Question: I'm new to WPF and would like to know what to use to get a shape like the image below:

I also wonder if it is possible that this design may follow the form's dimensions, ie, if the form is resized, the design is too.
In advance, thank you!
Windows 8.1, Visual Studio 2013, C#, WPF Application
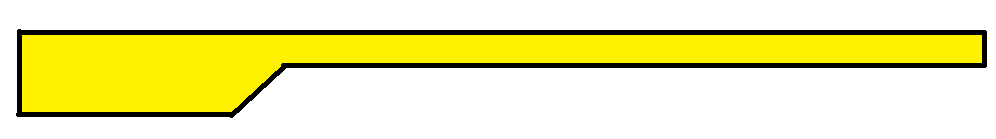
Answer: To draw the shape you can use a <URL>. A path can draw any type of shape specified by its Data property. The Fill and Stroke defines the colors of the shape.
To "follow the form's dimensions" you can set the Stretch property to "Uniform". The shape will then scale accordingly to the window.
Here is an example:
'''
<Window x:Class="WpfApplication57.MainWindow"
xmlns="http://schemas.microsoft.com/winfx/2006/xaml/presentation"
xmlns:x="http://schemas.microsoft.com/winfx/2006/xaml"
Title="MainWindow" Height="600" Width="800">
<Grid>
<Path Data="F1 M 0 0 800 0 800 30 200 30 150 60 0 60 0 0"
Fill="Yellow"
Stretch="Uniform"
Stroke="Black"
StrokeThickness="4"
VerticalAlignment="Top" />
</Grid>
</Window>
'''
Happy coding :-)
Best regards,
Casper Korshoj